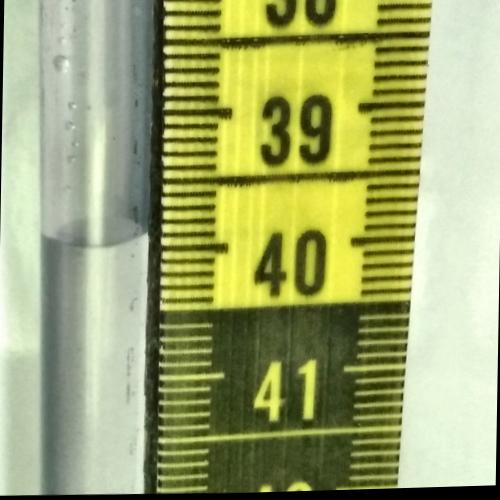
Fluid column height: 39.9 cm